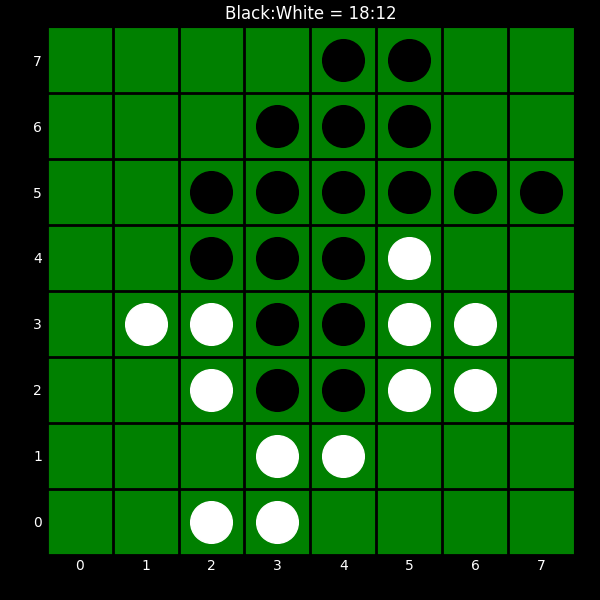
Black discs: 18
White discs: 12